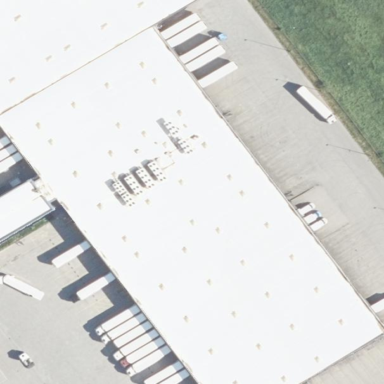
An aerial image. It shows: Warehouse building.